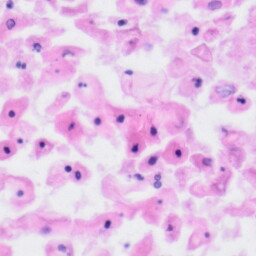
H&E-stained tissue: Tonsil